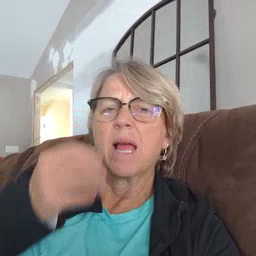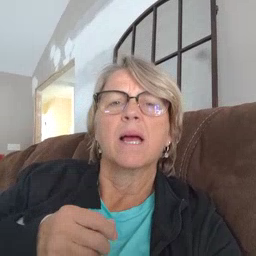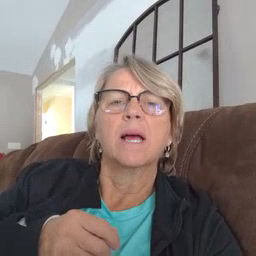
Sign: mad